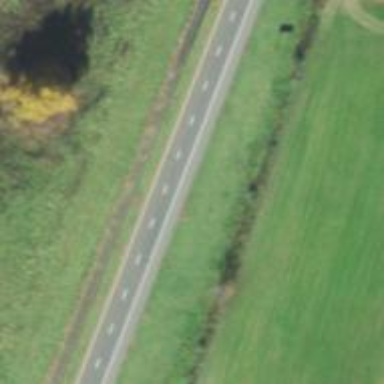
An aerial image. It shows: Asphalt motorway.